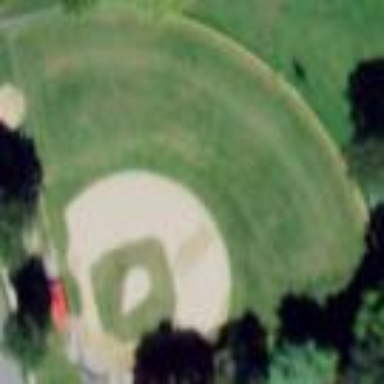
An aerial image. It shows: Baseball pitch for leisure and sports activities.